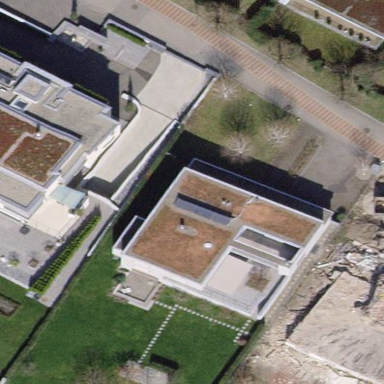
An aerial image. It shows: Flat-roofed building.